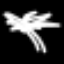
Label: palm tree